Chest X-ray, AP view. Patient: 58 years old, sex M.
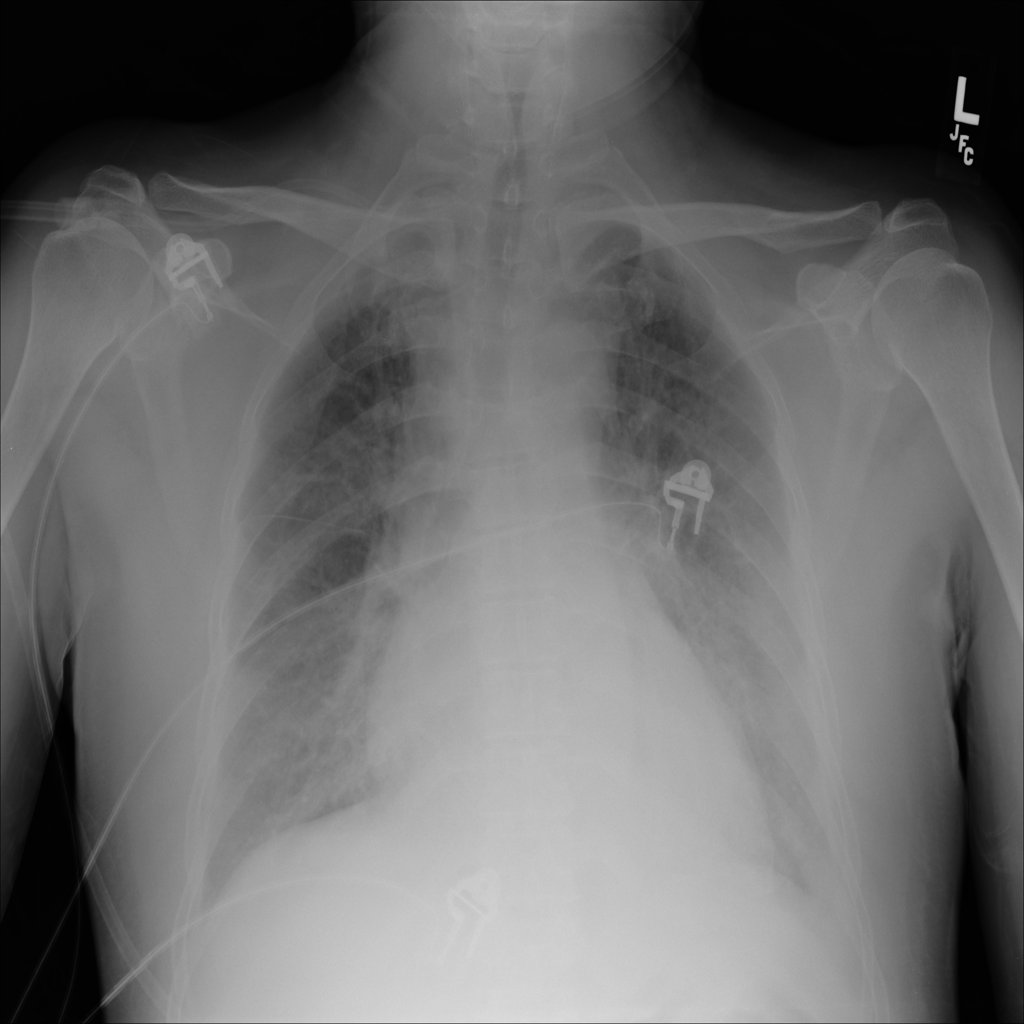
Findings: Infiltration